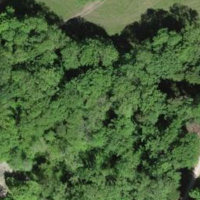
EUNIS habitat code: 41
Species observed at this site:
Leucojum vernum